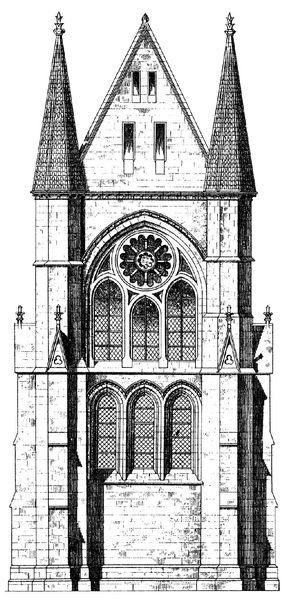
Titel: Abteikirche Saint-Léger
Standort: Soissons, Saint-Léger (EU - F - Picardie)
Schlagwörter: schatten, fenster, glas, pfeiler, schwarz, skizze, weiss, zeichnung, dach, architektur, spitze, stein, steine, kirche, gotik, kreis, turm, turmspitze, fassade, dächer, giebel, mauer, ziegel, pilaster, spitz, schmal, bögen, türme, mauerwerk, stich, entwurf, helme, glasfenster, gotisch, rosenfenster, rosette, spitzbogen, spitzbögen, mauern, mittelalter, romanik, schindeln, maßwerk, aufriss, schießscharten, kreuzblume, wimperg, fiale, schlitze, fensterrosette, pfeilerromansich, endach, rosenfester